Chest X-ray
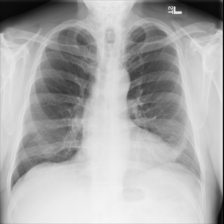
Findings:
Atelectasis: positive
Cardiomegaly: negative
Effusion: negative
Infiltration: negative
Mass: negative
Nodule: negative
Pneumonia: negative
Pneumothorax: negative
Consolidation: negative
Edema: negative
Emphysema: negative
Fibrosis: negative
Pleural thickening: negative
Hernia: negative